Question: I've this simple Entities from DB tables

'''
public class Country
{
public string ID { get; set; }
public string Name { get; set; }
public string LocalName { get; set; } // this localized
public string Region { get; set; }
public IEnumerable<City> Cities { get; set; }
}
public class City
{
public int ID { get; set; }
public string CountryID { get; set; }
public string Name { get; set; } //this localized
public double? Longitude { get; set; }
public double? Latitude { get; set; }
}
'''
Then i want Localized properties "'LocalName' for the 'Country' and 'Name' for the 'City'" to be filled by my context.
So how to map this Entities to POCO Classes?
And is there better way to do that?
Please help me to take decision .
.
I made my 'ObjectContext' to deal with my POCO but when i try to fill my Additional property "'LocalName'" in repository i get this error:
> '''
The entity or complex type 'Site.Country' cannot be constructed
'''
in a LINQ to Entities query.
and this is the method in my Repository:
'''
public IQueryable<Country> GetCountries()
{
return from country in context.Countries
join countryCul in context.CountriesCultures
on country.Code equals countryCul.CountryID
where countryCul.LangID == "en"
select new Country
{
Code = country.Code,
LocalName = countryCul.LocalName,
Name = country.Name,
Region = country.Region,
};
}
'''
'LocalName'
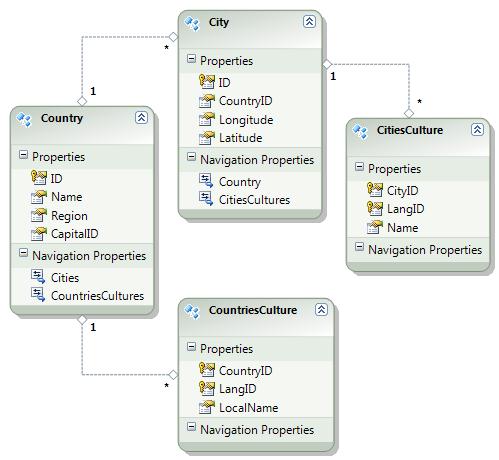
Answer: if you want a solution with ViewModel class, you can pick up these:
For wrapping City with it's selected LocalLanguage
'''
public class CityLocolized
{
public City City { get; set; }
public String LocalName { get; set; }
}
'''
Here, we chose the either default so with if else no join, else chose from CityCulture table
'''
string lang = System.Threading.Thread.CurrentThread.CurrentUICulture.Name;
List<CityLocolized> citiesLocalized = null;
if (lang == "en") // which is default in db
{
citiesLocalized = (from c in fke.Cities
select new CityLocolized
{
City = c,
LocalName = c.Name
}
).ToList();
}
else // for other languages
{
citiesLocalized = (from c in fke.Cities
join cc in fke.CityCultures
on c.Id equals cc.CityId
where cc.LangId == lang
select new CityLocolized
{
City = c,
LocalName = cc.LocalName
}).ToList();
}
'''
and this one for passing View:
'''
ViewData["CitiesLocolized"] = new SelectList(citiesLocalized, "City.Id", "LocalName");
'''
finally at view:
'''
<%:Html.DropDownListFor(model => model.CityId, ViewData["CitiesLocolized"] as SelectList)%>
'''
i think this is it.
moguzalp